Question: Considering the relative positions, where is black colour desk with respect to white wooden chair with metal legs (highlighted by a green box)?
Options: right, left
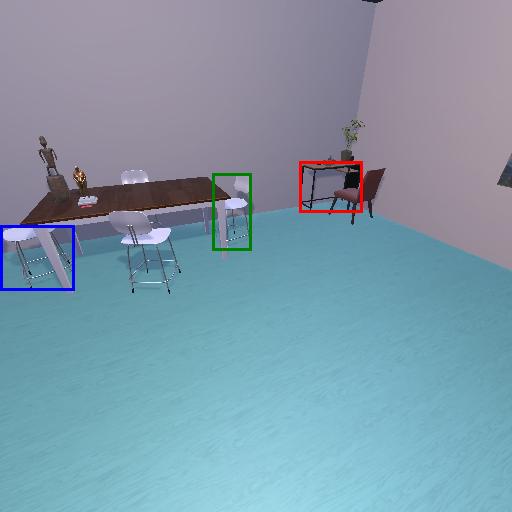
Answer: right